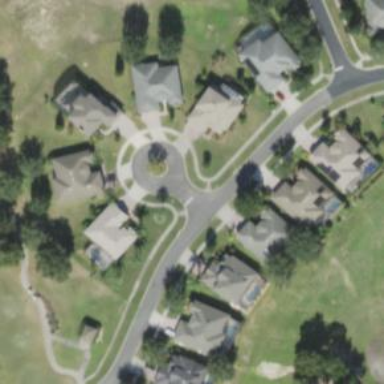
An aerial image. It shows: Turning loop on the road.